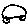
Label: car